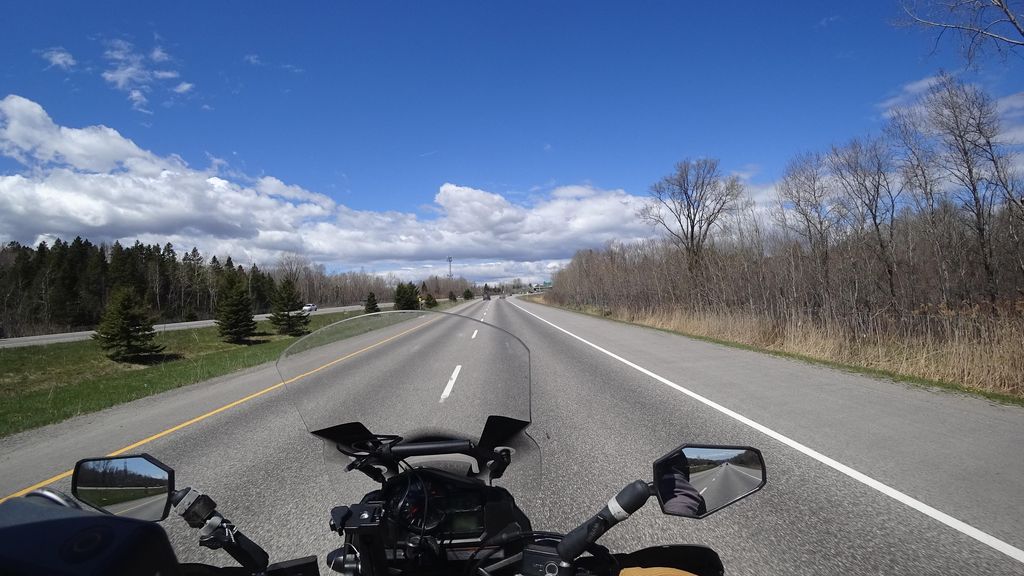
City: quebec_city